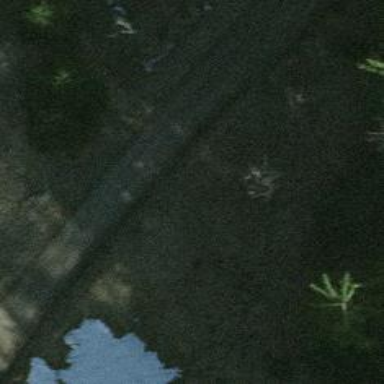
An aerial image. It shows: Track with grade 2 gravel surface.